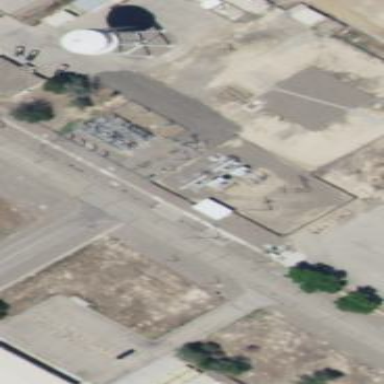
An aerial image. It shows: Power substation.